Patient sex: M
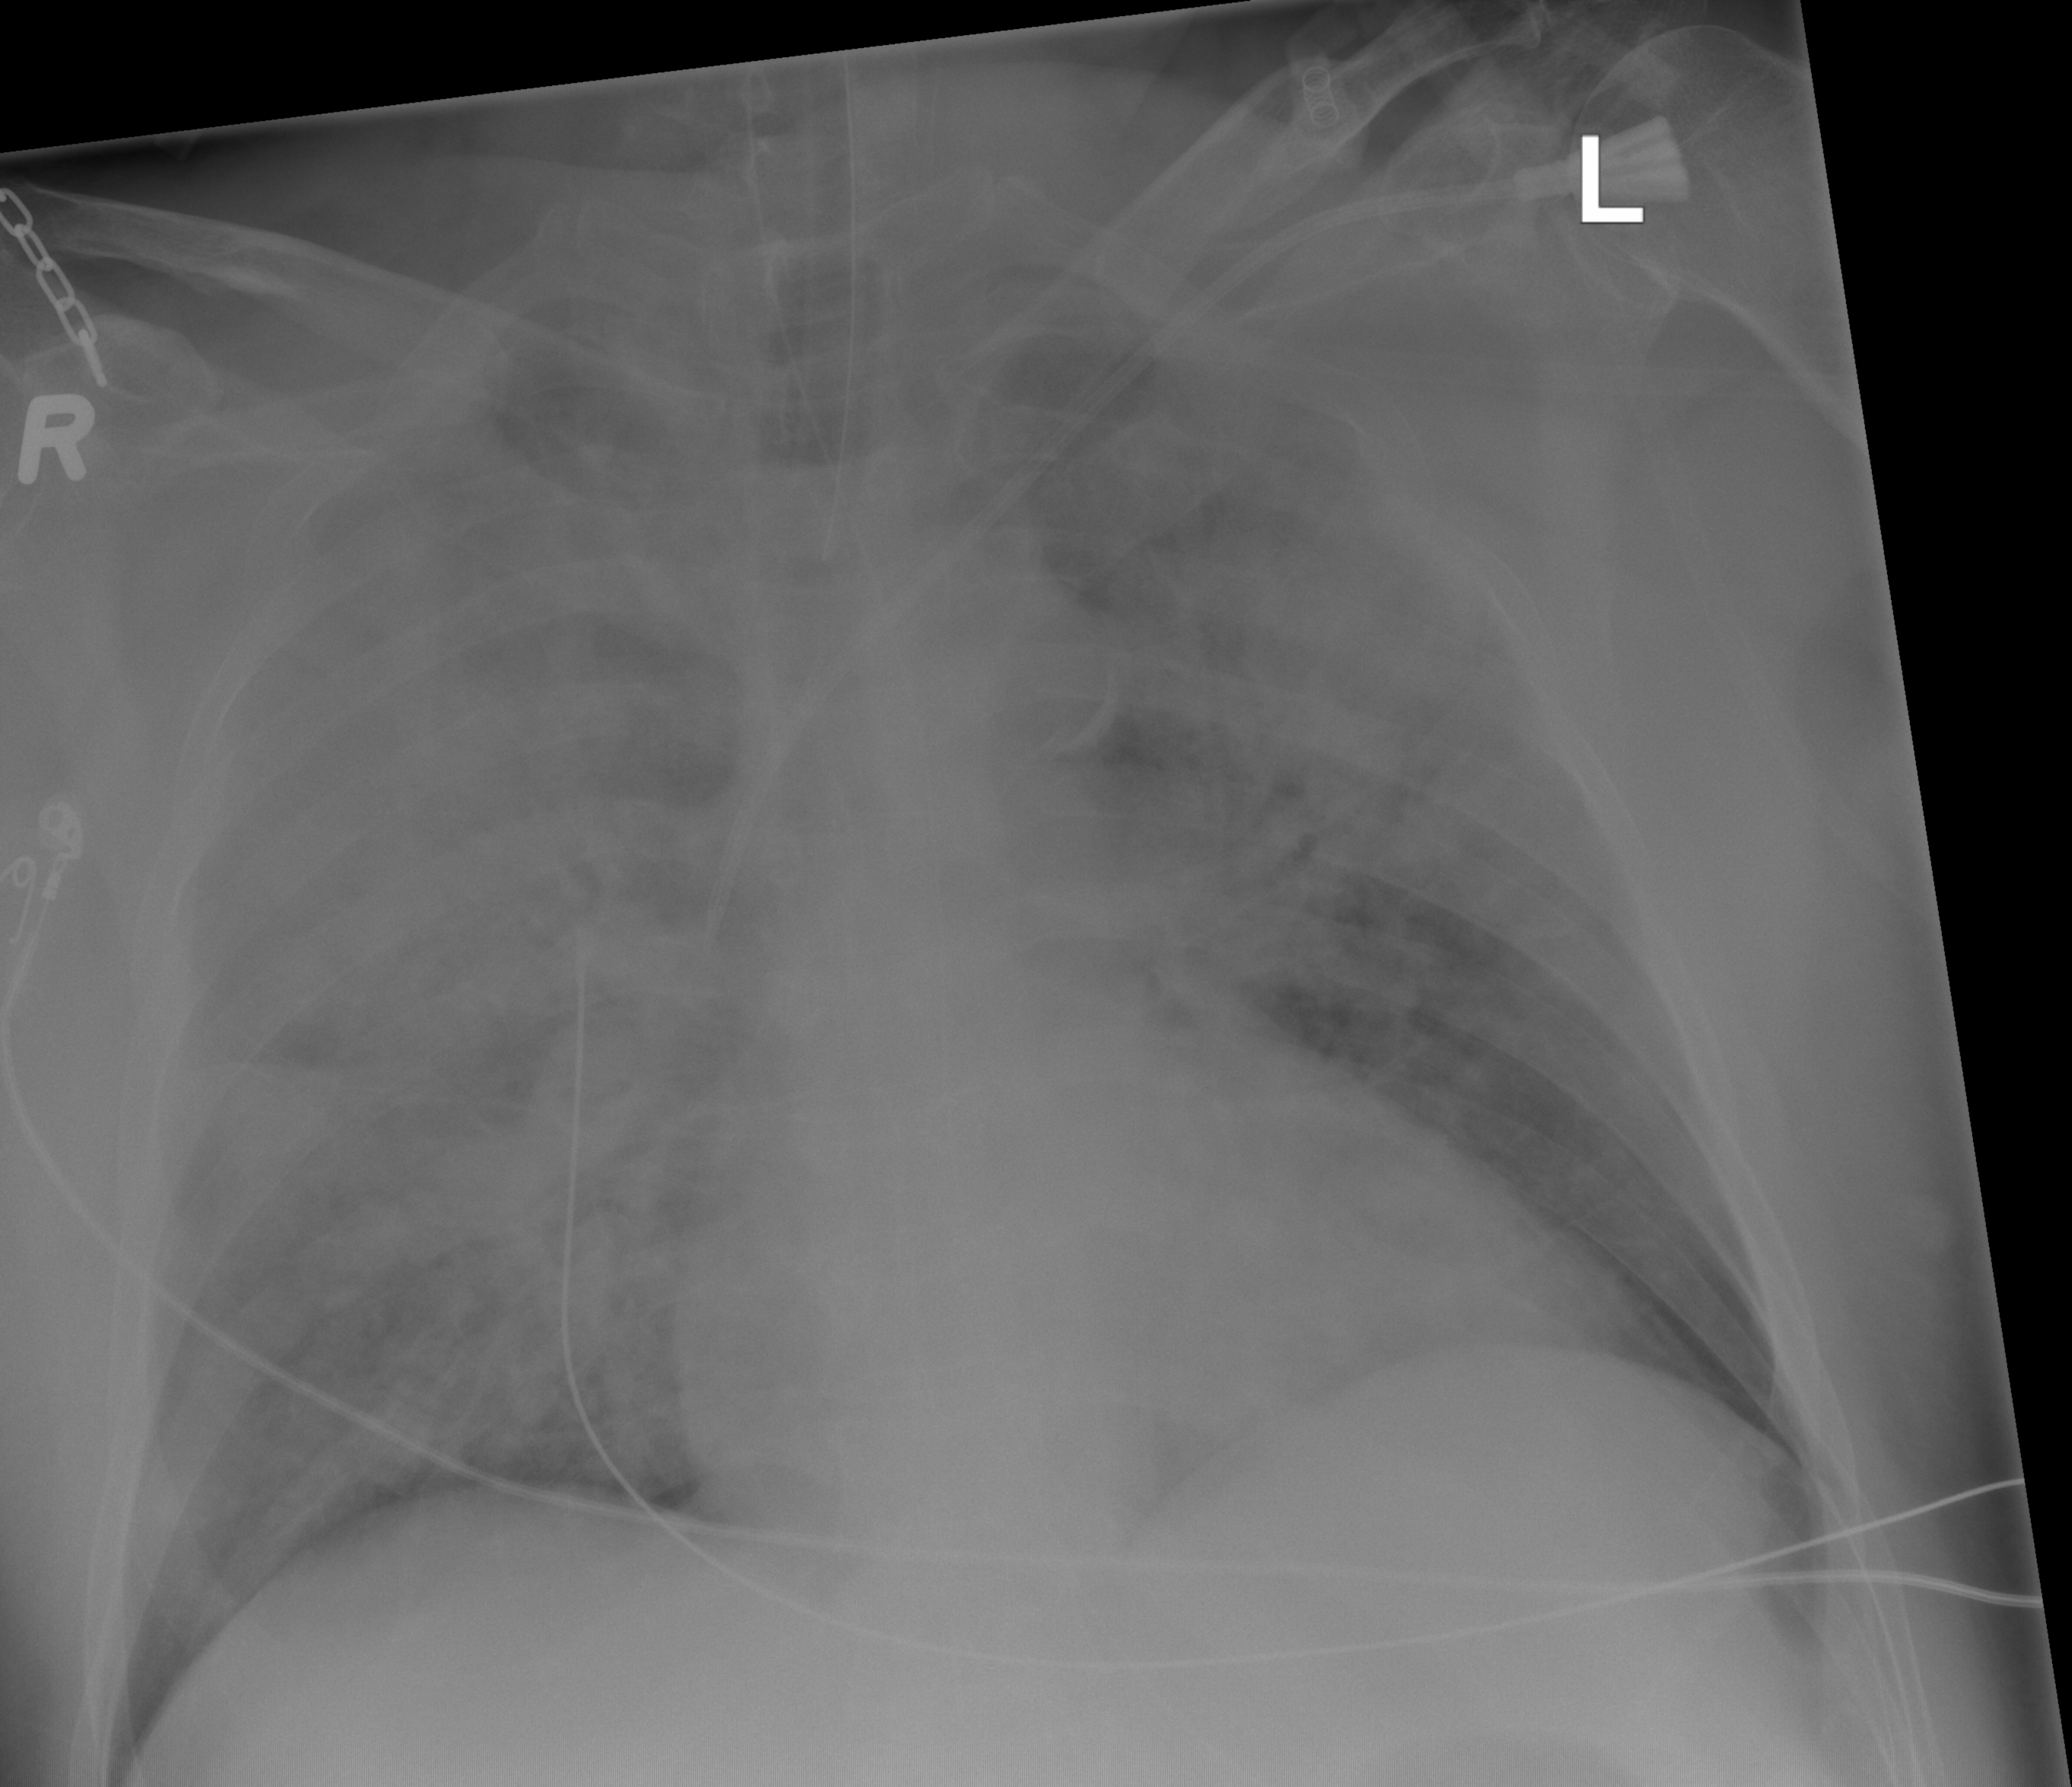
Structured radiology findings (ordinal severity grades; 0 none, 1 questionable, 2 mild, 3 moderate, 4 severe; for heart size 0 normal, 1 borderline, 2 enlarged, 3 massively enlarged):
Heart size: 2
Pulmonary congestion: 3
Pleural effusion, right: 0
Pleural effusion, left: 0
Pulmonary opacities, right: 4
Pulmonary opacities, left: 4
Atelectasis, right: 3
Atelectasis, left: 3